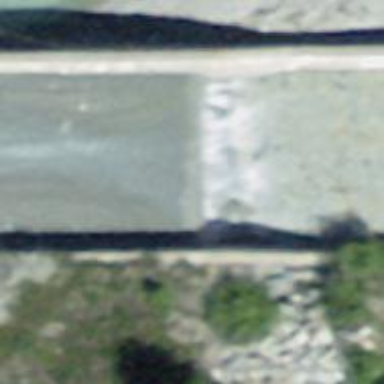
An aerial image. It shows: Weir in waterway.